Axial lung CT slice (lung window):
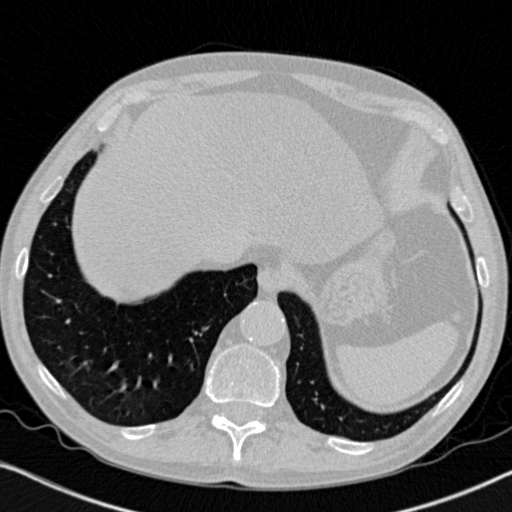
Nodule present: no